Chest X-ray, AP view. Patient: 68 years old, sex M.
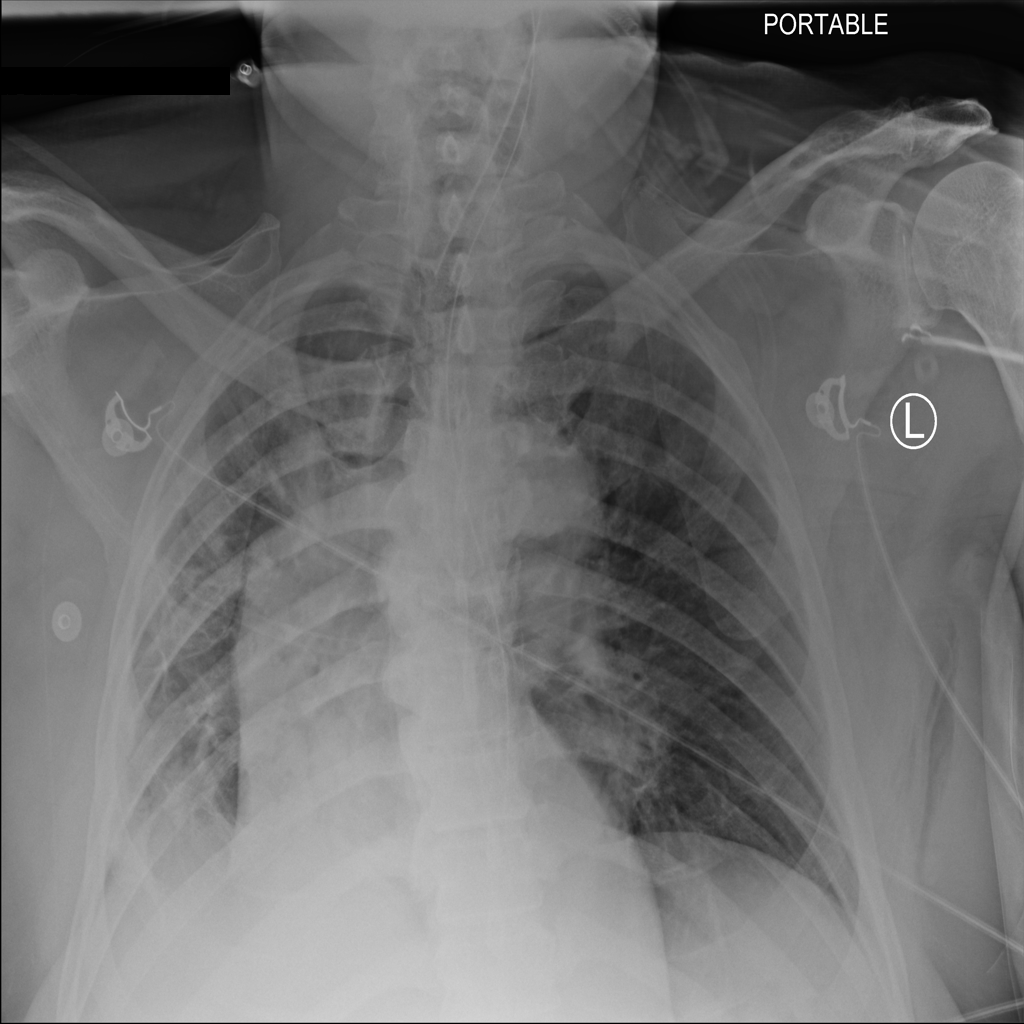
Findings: No Finding